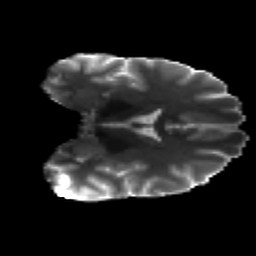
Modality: T2w
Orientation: coronal
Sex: male
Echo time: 0.114 s